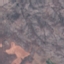
Land use / land cover class: HerbaceousVegetation